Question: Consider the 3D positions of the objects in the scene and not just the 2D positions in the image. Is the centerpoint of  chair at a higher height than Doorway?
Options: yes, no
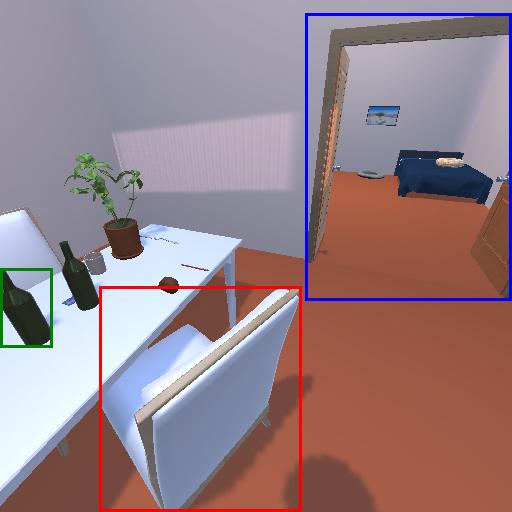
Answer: yes